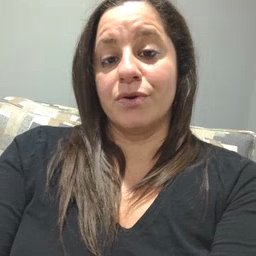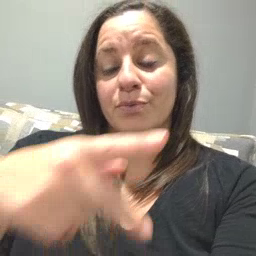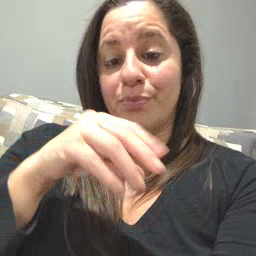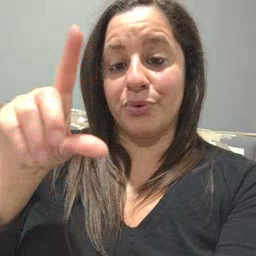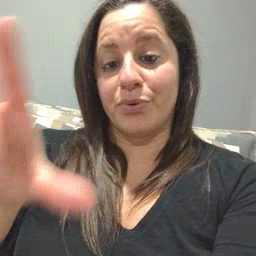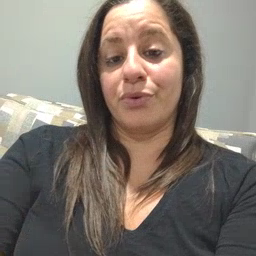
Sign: pool